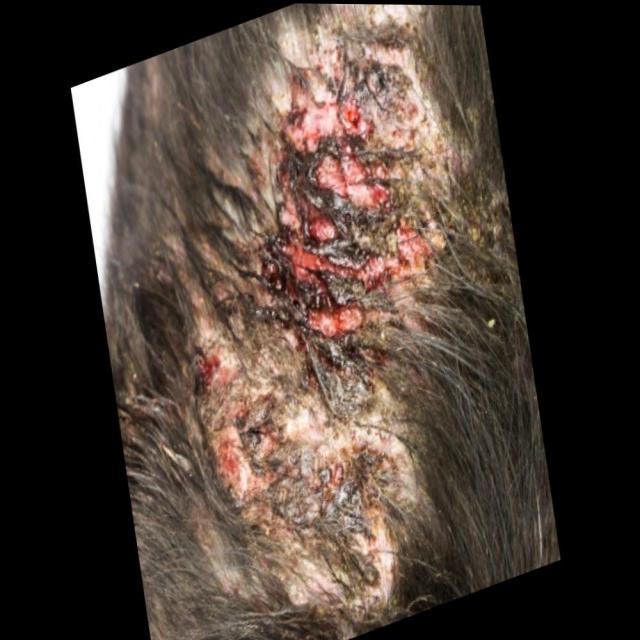
Canine dermatitis — inflammation of the skin presenting with erythema, pruritus, papules, and excoriation. May be allergic, contact, or atopic in origin.